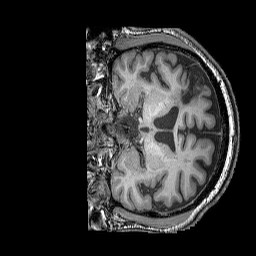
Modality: T1w
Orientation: coronal
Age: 53
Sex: male
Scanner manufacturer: siemens
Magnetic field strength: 3 T
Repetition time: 2.25 s
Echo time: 0.00411 s